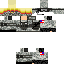
A female skeleton skin with dark skin, wearing brown bald dressed in a yellow hoodie and brown pants, featuring a closed mouth.